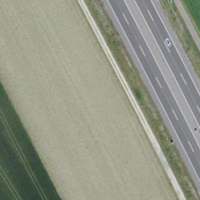
EUNIS habitat code: 57
Species observed at this site:
Milvus milvus